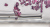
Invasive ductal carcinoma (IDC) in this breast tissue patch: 0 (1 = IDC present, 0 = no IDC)